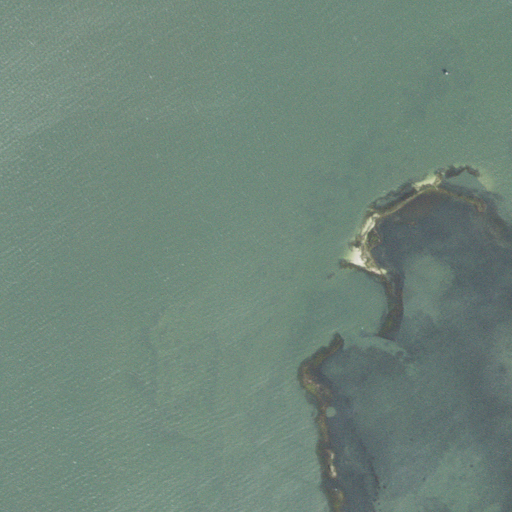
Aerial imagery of bar in North Carolina named Black Hammock Point containing open water and herbaceous wetlands